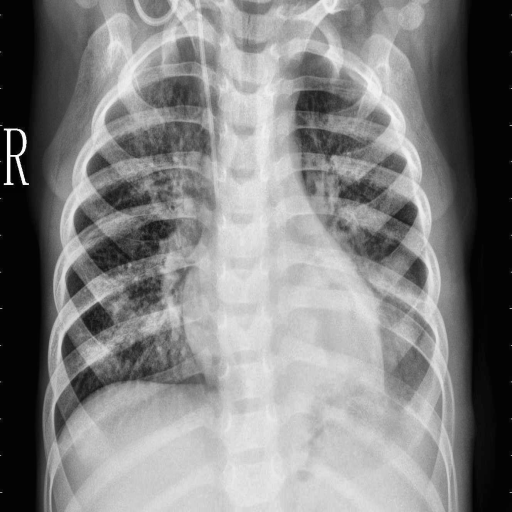
Finding: PNEUMONIA